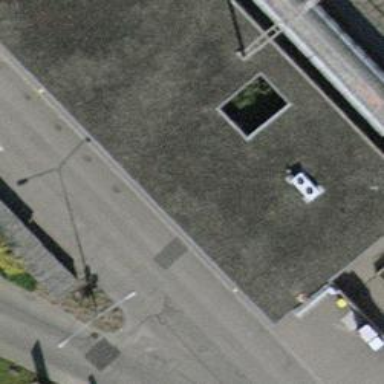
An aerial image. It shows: Post box.